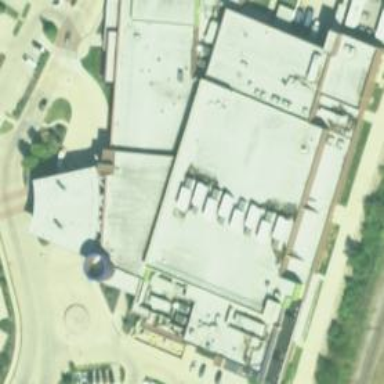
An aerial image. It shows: Building that serves as casino.